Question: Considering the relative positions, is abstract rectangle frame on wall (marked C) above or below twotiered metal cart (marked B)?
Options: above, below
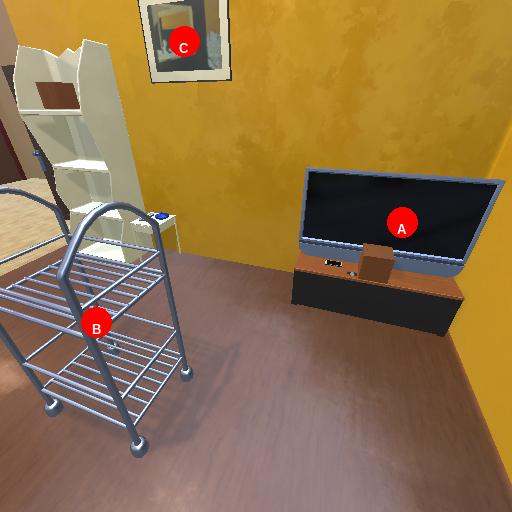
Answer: above